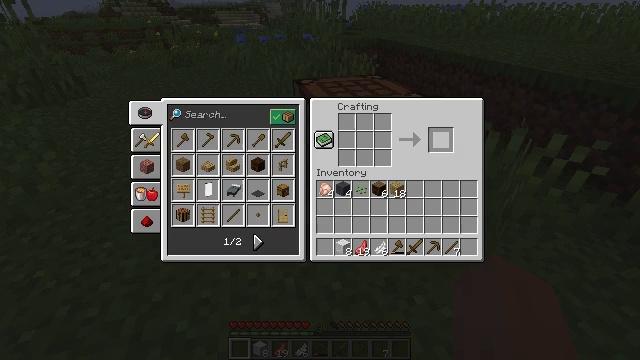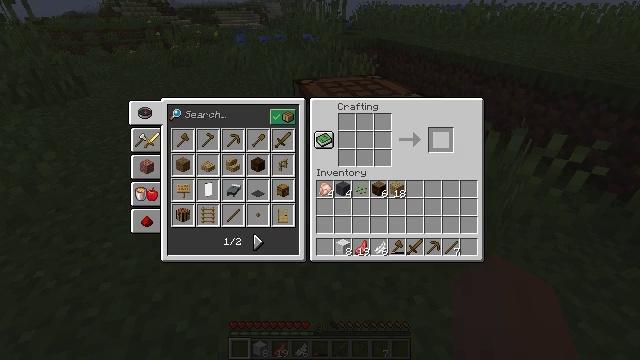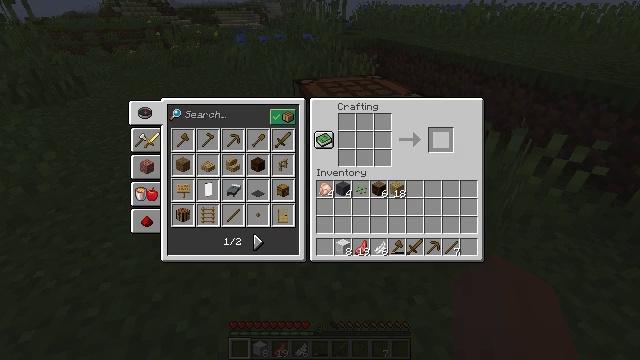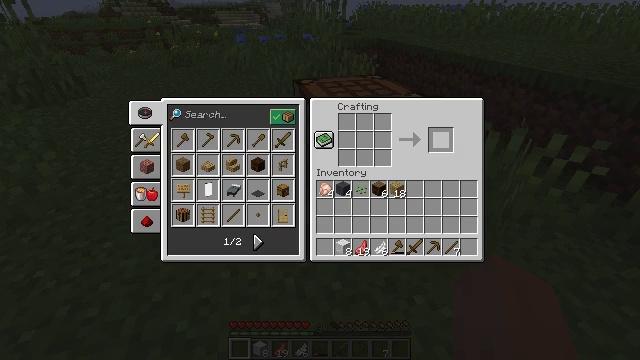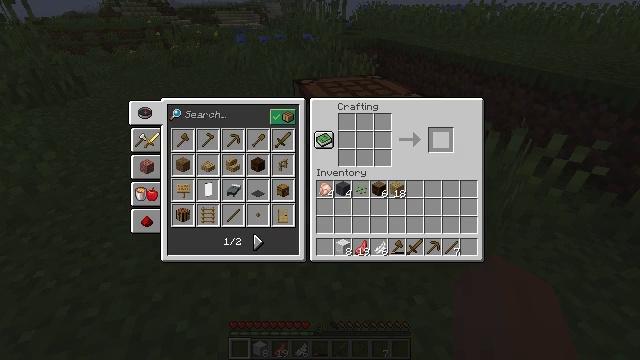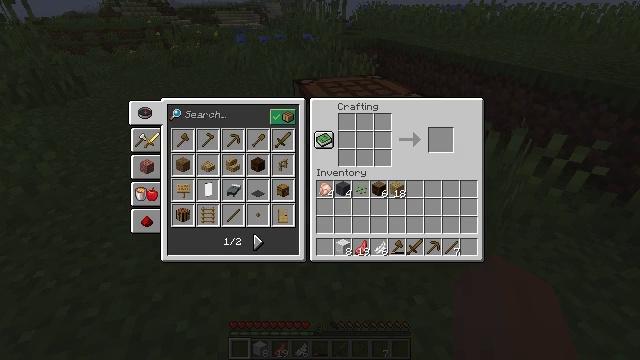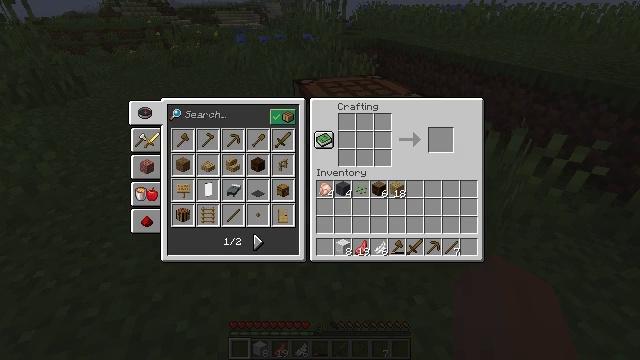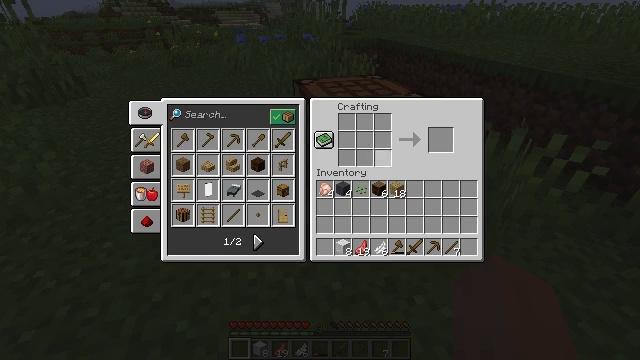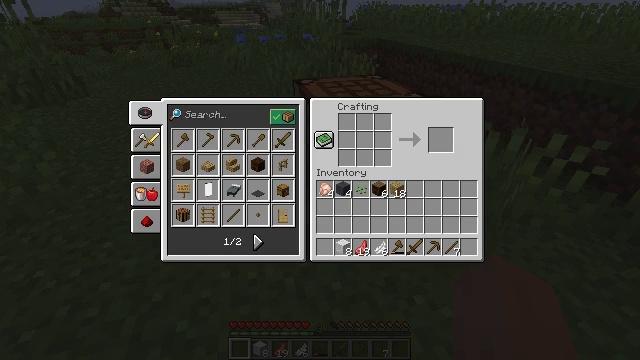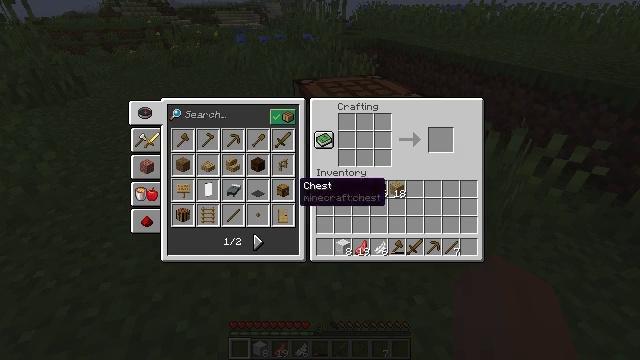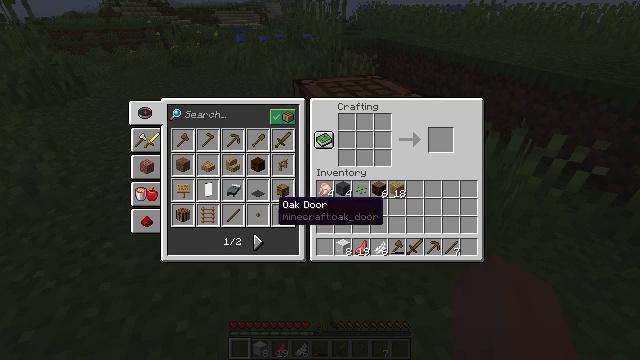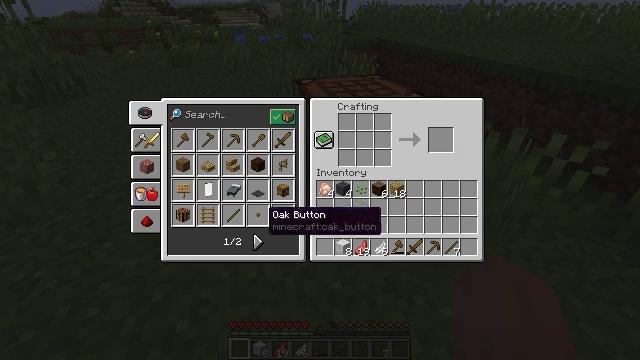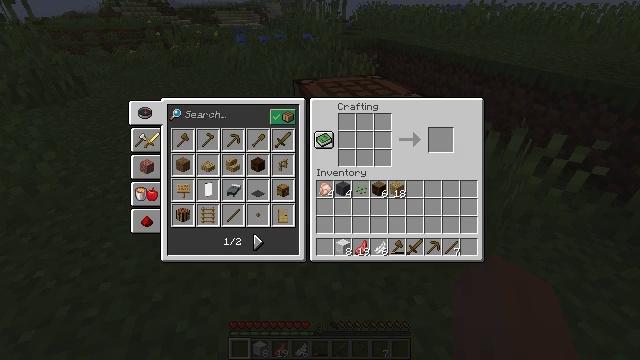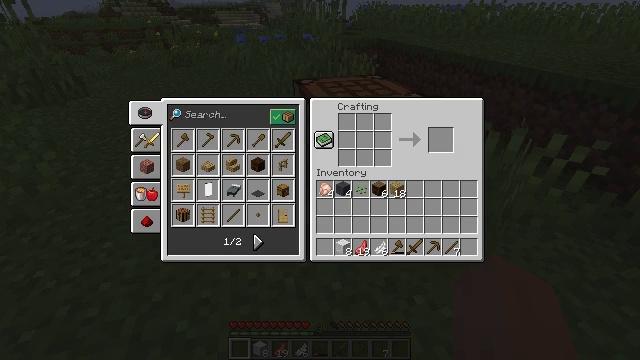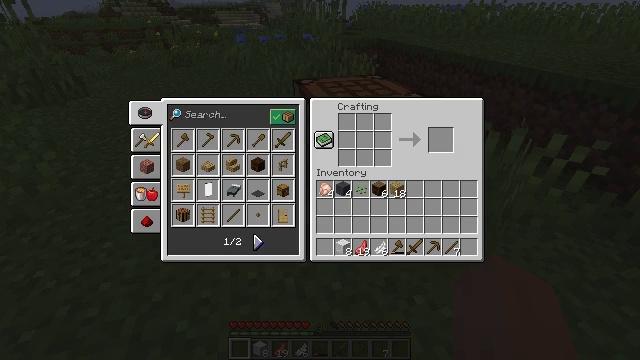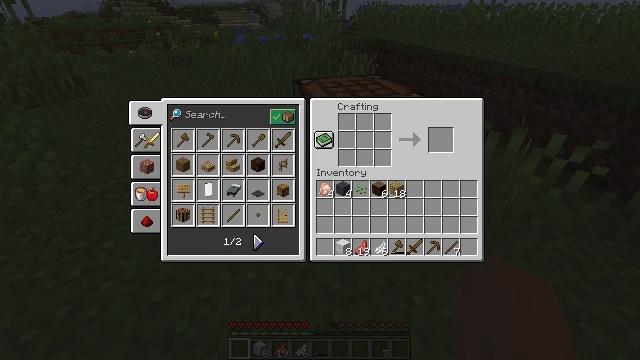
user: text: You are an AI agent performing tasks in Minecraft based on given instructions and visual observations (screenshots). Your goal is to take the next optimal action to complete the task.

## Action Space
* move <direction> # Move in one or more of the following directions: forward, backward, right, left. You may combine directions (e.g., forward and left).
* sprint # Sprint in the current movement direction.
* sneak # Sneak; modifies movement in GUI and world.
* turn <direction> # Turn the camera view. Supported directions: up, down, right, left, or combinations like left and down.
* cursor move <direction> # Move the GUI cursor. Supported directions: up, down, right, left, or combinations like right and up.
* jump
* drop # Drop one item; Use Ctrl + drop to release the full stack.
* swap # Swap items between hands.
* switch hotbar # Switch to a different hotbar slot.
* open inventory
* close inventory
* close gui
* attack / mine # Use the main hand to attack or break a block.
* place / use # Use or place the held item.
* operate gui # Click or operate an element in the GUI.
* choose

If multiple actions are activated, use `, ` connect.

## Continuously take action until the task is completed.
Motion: motion action
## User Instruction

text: Take wool and planks to craft a gray bed.
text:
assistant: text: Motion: sneak, open gui
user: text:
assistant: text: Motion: sneak
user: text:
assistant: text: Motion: no_op
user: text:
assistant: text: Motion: no_op
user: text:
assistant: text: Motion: cursor move left
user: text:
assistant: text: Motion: cursor move left
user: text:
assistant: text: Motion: cursor move left and down
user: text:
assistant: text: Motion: cursor move left and down
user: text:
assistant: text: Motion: cursor move left and down
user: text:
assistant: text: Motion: cursor move left and down
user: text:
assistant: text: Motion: cursor move left and down
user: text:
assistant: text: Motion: no_op
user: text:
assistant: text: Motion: no_op
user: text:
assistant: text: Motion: no_op
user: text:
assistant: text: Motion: no_op
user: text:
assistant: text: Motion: cursor move left and down
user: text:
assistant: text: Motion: cursor move down
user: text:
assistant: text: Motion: no_op
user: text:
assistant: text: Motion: cursor move right
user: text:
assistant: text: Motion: no_op
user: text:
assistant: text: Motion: no_op
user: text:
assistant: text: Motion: no_op
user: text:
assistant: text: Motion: no_op
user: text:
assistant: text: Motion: no_op
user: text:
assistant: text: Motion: no_op
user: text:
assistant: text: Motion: no_op
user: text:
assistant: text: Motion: operate gui
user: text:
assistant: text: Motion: operate gui
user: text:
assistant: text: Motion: operate gui
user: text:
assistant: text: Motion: no_op